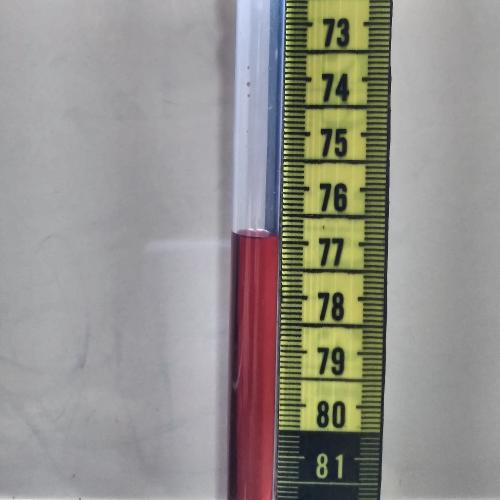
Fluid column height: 76.9 cm